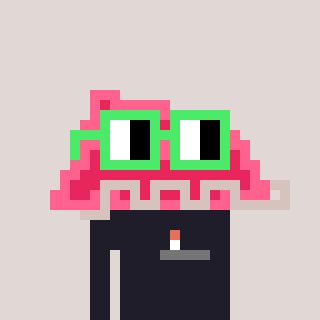
a pixel art character with square light green glasses, a retainer-shaped head and a grayscale-colored body on a warm background